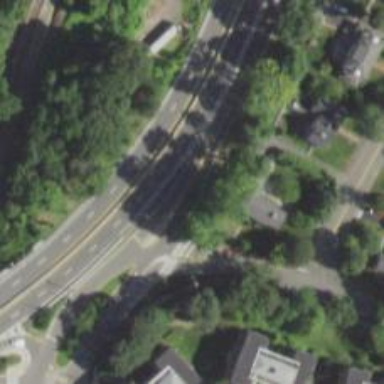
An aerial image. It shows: Trunk link highway.